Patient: sex M, age 60
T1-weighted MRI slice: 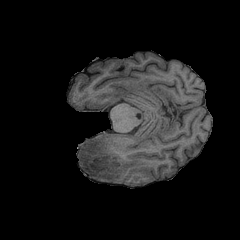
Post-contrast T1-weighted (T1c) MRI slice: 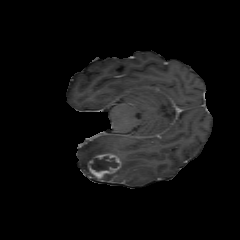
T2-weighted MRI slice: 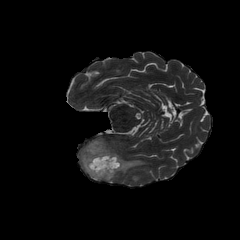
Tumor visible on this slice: yes
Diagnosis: Glioblastoma, IDH-wildtype
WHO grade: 4